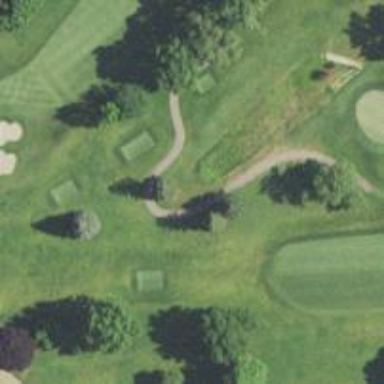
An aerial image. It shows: Golf cartpath that is also road path.